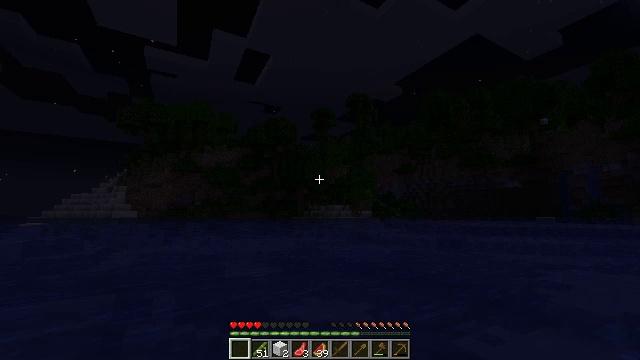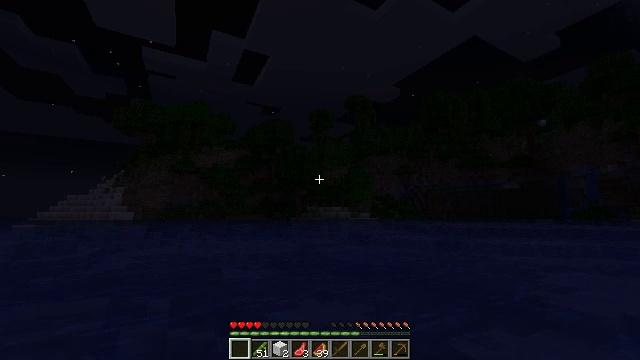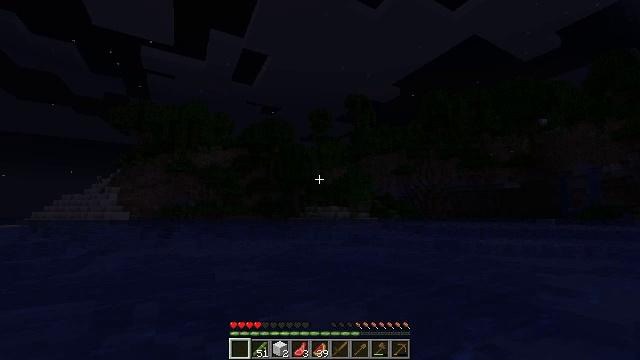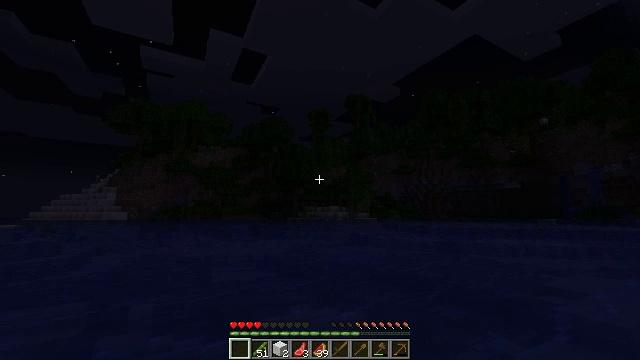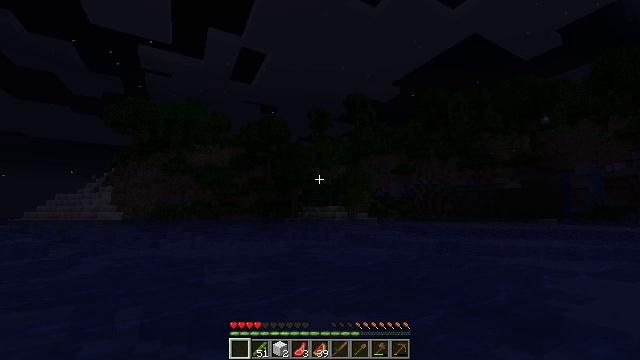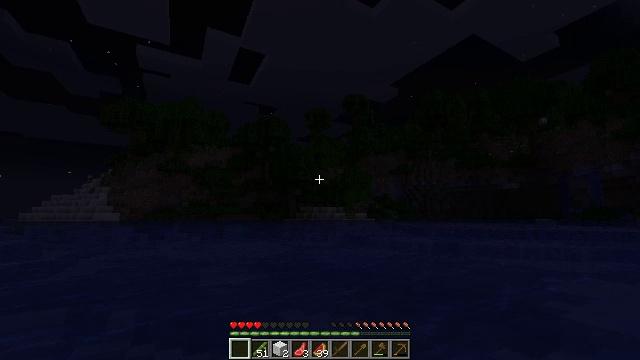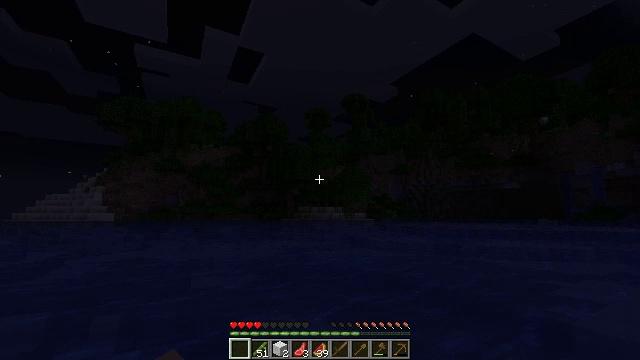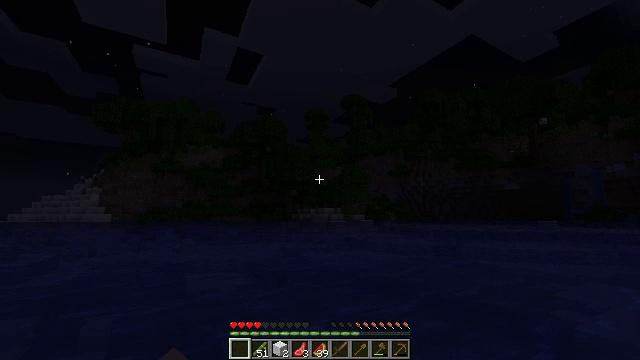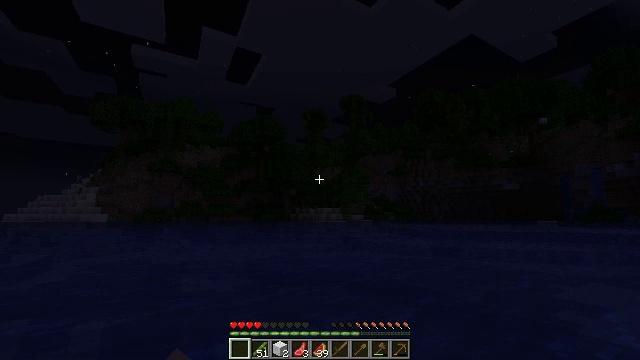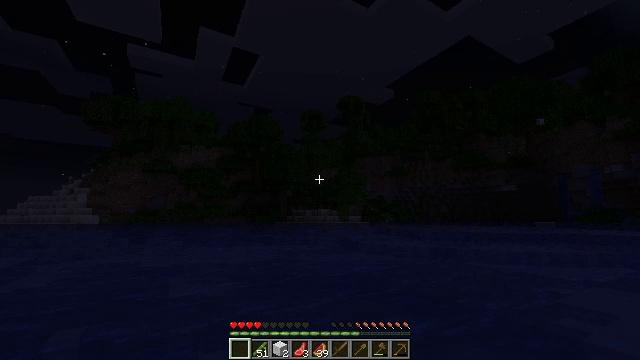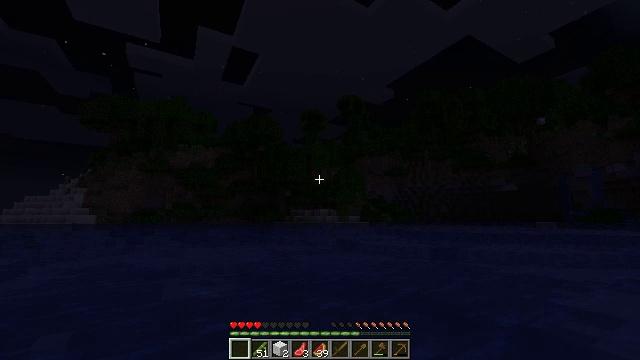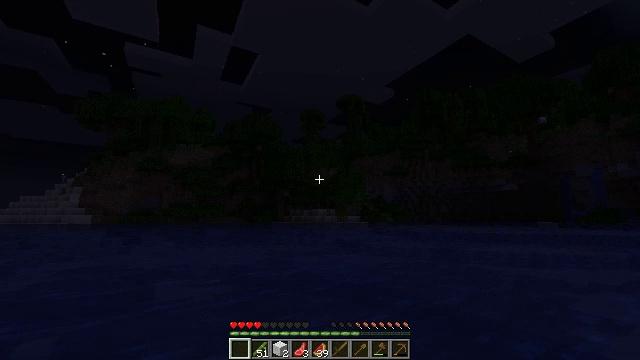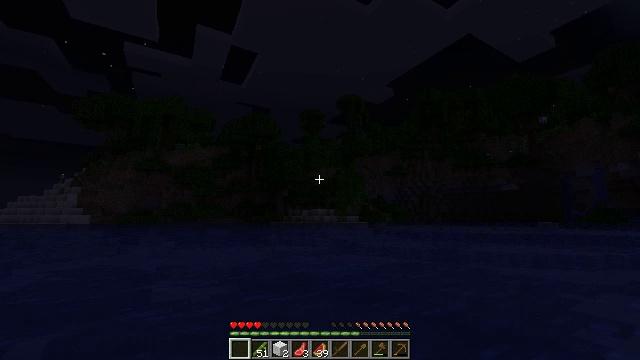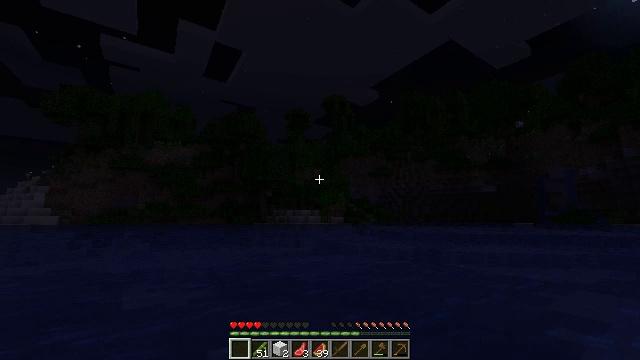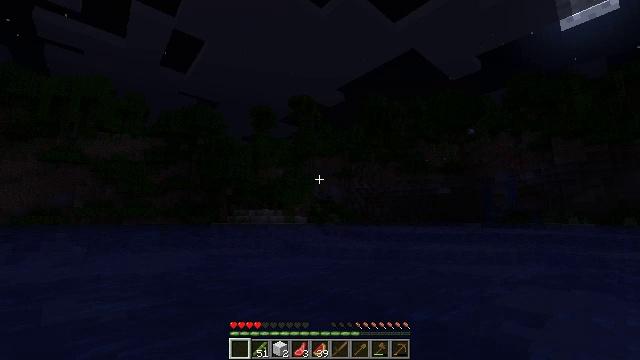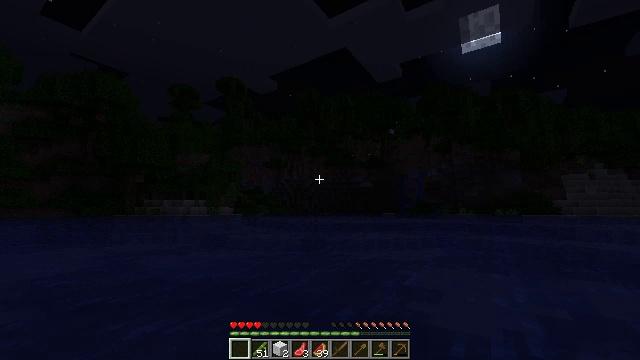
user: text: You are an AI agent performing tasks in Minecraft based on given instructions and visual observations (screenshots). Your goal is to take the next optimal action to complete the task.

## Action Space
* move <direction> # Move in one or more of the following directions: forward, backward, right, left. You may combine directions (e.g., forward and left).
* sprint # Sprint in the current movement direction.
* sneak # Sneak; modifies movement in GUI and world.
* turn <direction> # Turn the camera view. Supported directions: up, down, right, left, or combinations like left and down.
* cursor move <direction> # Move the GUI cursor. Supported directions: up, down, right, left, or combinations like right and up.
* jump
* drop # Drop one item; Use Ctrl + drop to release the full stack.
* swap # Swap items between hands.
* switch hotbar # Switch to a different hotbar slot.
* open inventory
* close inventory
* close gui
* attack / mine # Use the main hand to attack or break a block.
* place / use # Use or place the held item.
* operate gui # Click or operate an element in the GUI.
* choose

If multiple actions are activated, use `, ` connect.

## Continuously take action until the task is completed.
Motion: motion action
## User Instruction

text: Harvest vines off the surface.
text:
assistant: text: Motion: move forward
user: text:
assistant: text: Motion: move forward
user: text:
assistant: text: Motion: move forward
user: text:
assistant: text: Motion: move forward
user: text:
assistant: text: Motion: move forward
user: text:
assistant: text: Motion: move forward
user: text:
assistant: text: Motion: move forward
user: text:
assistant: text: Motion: move forward
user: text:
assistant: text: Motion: move forward
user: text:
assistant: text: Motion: move forward
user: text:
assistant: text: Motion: move forward
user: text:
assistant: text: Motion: move forward
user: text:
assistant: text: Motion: move forward, turn right
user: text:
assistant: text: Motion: move forward, turn right
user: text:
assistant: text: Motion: move forward, turn right and down
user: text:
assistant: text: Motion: move forward, turn right and down
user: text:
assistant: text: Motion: move forward
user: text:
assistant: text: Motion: move forward, turn right
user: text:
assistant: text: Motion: move forward
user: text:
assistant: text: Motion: move forward
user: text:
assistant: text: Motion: move forward
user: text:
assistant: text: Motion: move forward
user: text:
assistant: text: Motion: move forward
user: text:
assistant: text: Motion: move forward
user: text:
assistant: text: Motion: move forward
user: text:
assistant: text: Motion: move forward
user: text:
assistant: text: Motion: move forward
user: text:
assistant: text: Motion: move forward
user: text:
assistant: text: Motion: move forward
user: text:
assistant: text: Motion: move forward